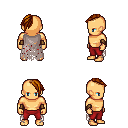
a pixel art fantasy rpg character, male body template, human, tanned skin, gray tattered cape, red pants, brunette long mohawk hairstyle, cloth bracers, four views (front, back, left, right), 2x2 character sprite sheet, small pixel art, hard edges, no anti-aliasing